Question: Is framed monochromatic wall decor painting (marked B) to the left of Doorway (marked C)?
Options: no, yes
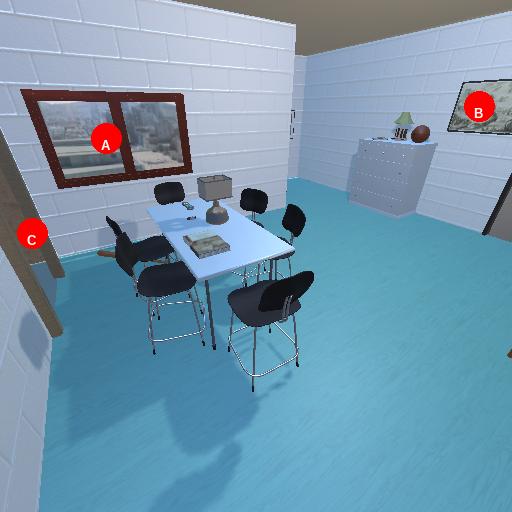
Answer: no